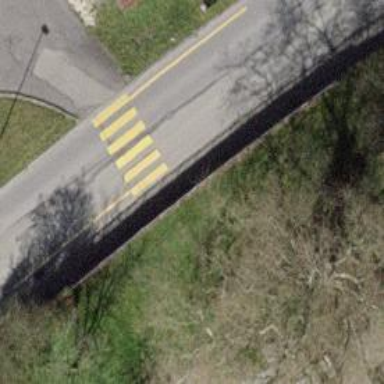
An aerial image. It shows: Marked road crossing.